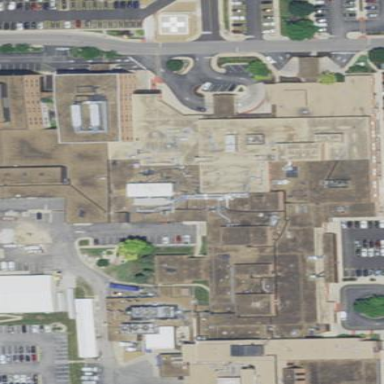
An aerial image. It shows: Hospital building.